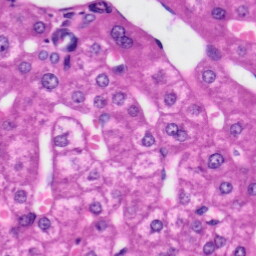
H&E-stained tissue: Liver